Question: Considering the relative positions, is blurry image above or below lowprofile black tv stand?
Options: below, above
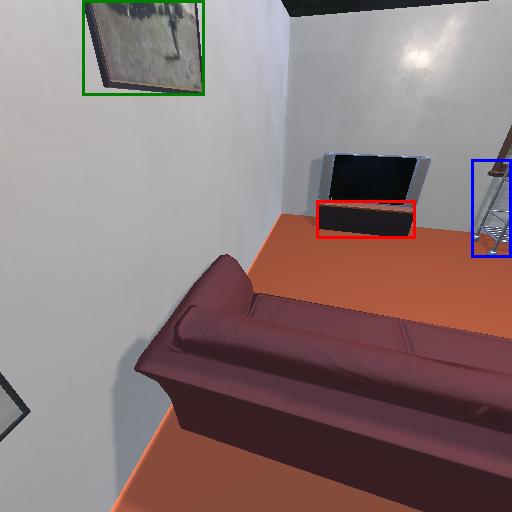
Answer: below